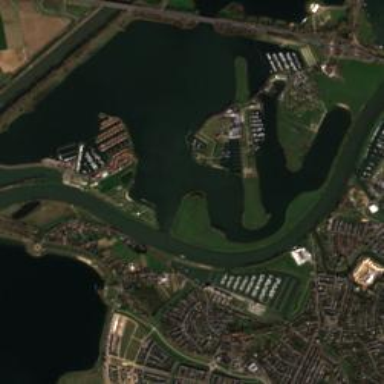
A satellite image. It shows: Fairway waterway.